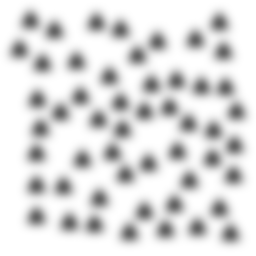
Squares: 0
Triangles: 52
Stars: 0
Total shapes: 52